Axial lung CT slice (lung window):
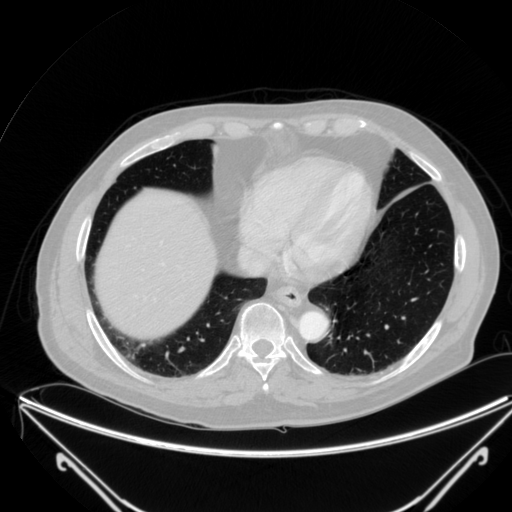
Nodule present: no